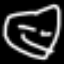
Label: frog